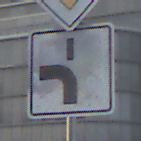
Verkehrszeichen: VerlaufVorfahrtsstrasse5
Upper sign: Vorfahrtsstrasse
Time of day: SunriseSunset
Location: Outdoor (Urban)
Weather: PartlyCloudy
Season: NotSpecified
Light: Natural